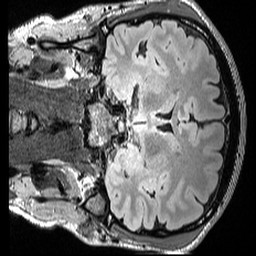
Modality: FLAIR
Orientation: coronal
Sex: male